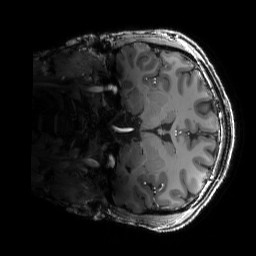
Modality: T1w
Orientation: coronal
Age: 23
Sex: male
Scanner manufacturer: siemens
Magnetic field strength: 6.98 T
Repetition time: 3 s
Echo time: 0.00388 s